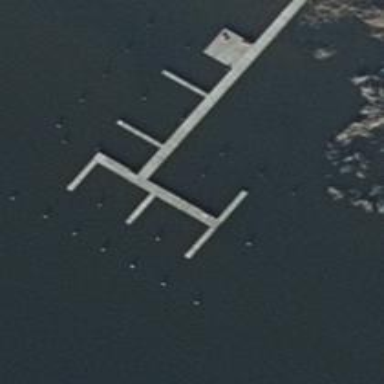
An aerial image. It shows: Man-made pier.